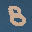
Label: 8